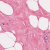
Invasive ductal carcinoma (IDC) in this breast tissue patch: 0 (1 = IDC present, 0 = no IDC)